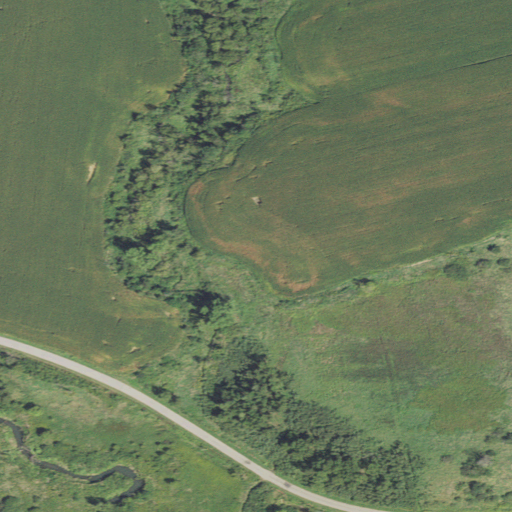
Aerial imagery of valley in Wisconsin named Citron Valley containing cultivated crops, pasture, deciduous forest, herbaceous wetlands, open development, woody wetlands, low intensity development, and medium intensity development